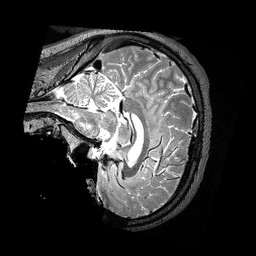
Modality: T2w
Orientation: sagittal
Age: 26
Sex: male
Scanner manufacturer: siemens
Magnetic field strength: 3 T
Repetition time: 3.2 s
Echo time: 0.479 s